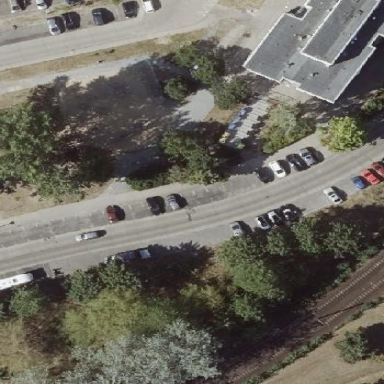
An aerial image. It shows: Street-side parking area with concrete surface in residential area.